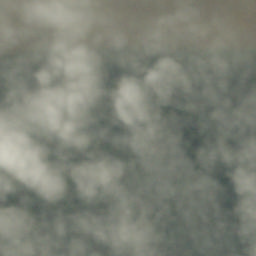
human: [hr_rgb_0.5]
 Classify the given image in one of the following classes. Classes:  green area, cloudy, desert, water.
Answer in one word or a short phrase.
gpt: cloudy